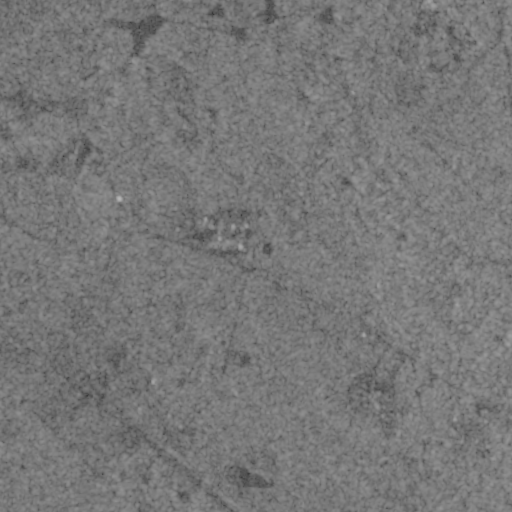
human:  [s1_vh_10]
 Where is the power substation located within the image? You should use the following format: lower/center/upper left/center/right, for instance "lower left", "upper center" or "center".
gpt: The power substation is located in the upper right of the image.
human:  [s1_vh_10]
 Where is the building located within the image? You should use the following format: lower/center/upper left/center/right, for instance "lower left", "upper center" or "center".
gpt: The building is located in the lower right of the image.
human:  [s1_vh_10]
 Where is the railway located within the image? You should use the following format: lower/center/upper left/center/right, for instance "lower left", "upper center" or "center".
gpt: The railway is located in the upper of the image.
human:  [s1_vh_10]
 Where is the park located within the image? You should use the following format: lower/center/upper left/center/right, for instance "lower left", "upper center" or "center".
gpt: There is no park in the image.

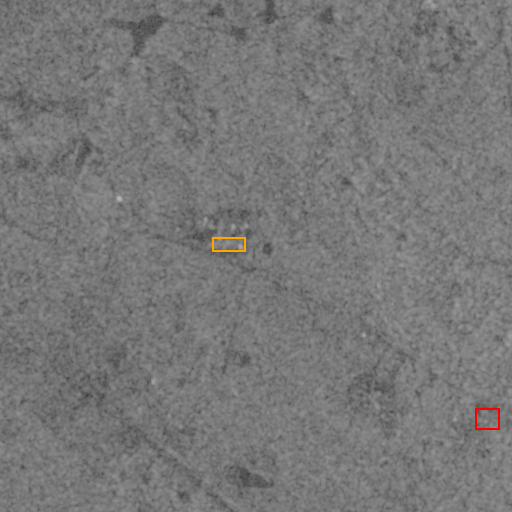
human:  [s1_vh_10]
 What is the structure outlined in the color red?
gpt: The structure outlined in red is a building.
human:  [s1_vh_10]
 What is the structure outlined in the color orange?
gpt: The structure outlined in orange is a building.
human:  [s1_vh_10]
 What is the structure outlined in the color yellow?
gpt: There is no yellow outline.